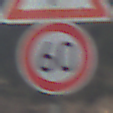
Verkehrszeichen: Geschwindigkeit60
Zusatzzeichen oben: FlugbetriebRechts
Umgebung: Outdoor, Nature
Tageszeit: MorningAfternoon
Wetter: PartlyCloudy
Licht: Natural
Jahreszeit: NotSpecified
Kontrast: HighContrast